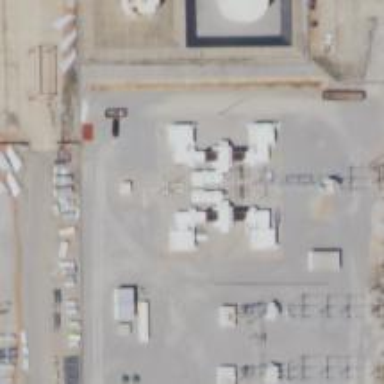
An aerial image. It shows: Gas turbine power generator.